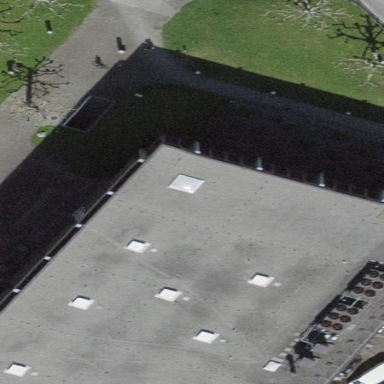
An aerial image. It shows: Public building.